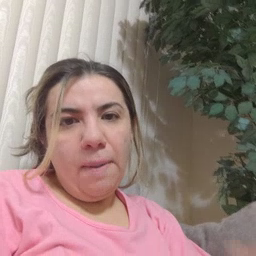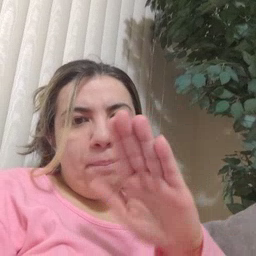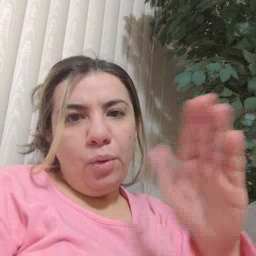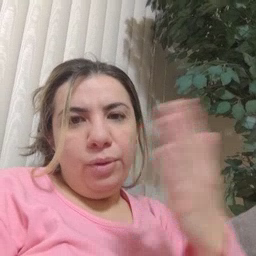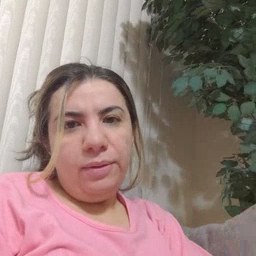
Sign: book